Question: Every time I save a .ts file, I see "7 processes running" in the status bar, which take around 30s to complete. If I "ps" the tsc processes, I can see 7 'tsc --sourcemap xxx.ts' for 7 of my .ts files from a corpus of around 30. It's always the same 7, and they have no obvious relationship to the specific .ts file I'm working on.
My watcher settings seem pretty unremarkable ...

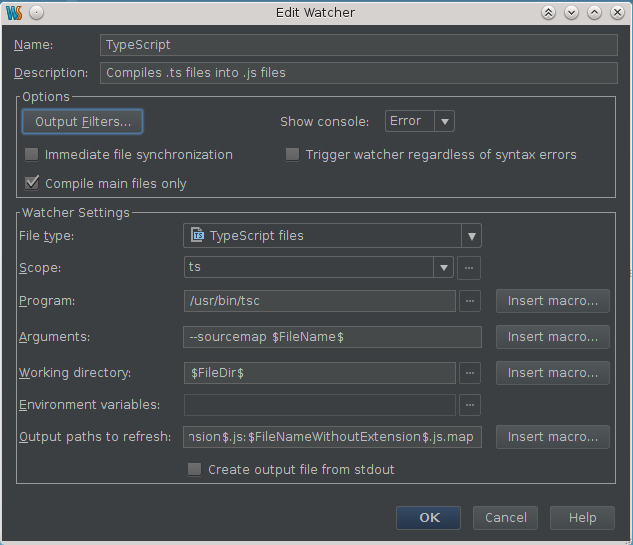
Answer: If the "Compile main files only" option is enabled, watchers are run for all files that reference the original file directly or indirectly, via '///<reference>'tags or imports, spawning a separate external process for each of them. Disabling this option results in compiling the current file only
Note that it's recommended to enable this option when running tsc with '-out' parameter